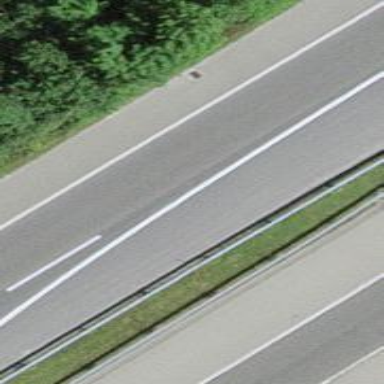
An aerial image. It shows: Asphalt trunk highway.